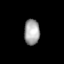
Tissue: lung
Cell type: Epithelial cells
Senescence score: 0.1979
Nuclear area (px): 388
Mean DAPI intensity: 164.245